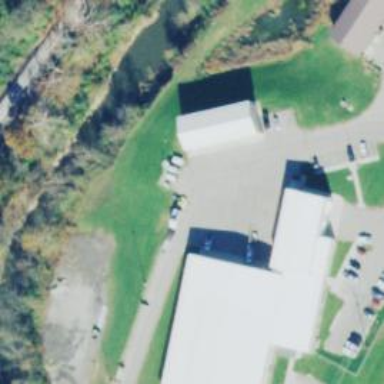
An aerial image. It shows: Transportation building.